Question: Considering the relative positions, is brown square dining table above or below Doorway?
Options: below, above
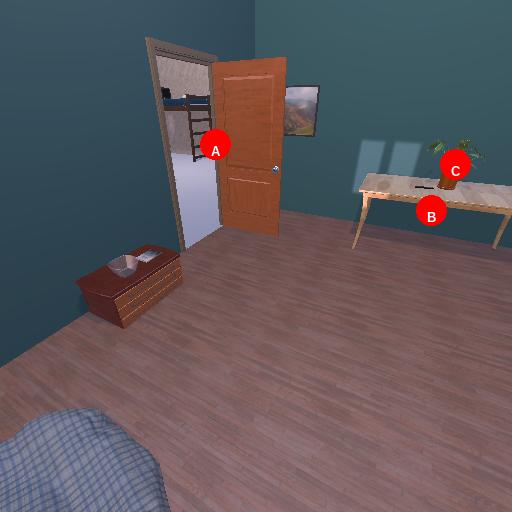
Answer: below